Question: I'm struggling with the installation of the GoogleMobileAds framework to make the IOS version of my libgdx app work.
I'm using the Robovm fork by MobiDevelops (<URL>
When i try to compile the app i get this error:
'''
ld: framework not found GoogleMobileAds
'''
Full error: <URL>
here are my 'robovm.xml', 'Build.gradle' files & my IOS libs folder :
'robovm.xml' : <URL>
'Build.gralde' : <URL>
libs folder :
i'm obviously doing something wrong, but what ? i'm not familiar with this stuff
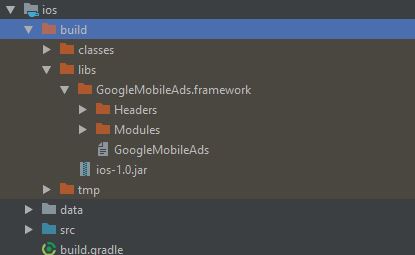
Answer: libs folder with GoogleMobileAds has to be located in root of ios module, not in build folder. as you have specified the path to look for frameworks as:
'''
<frameworkPaths>
<path>libs</path>
</frameworkPaths>
'''
and it is relative to root of module.